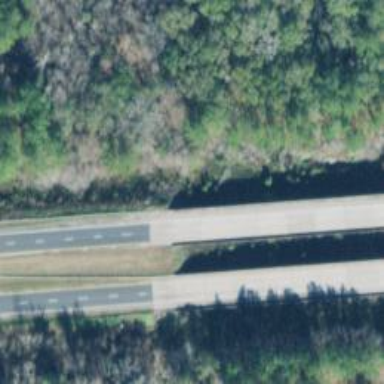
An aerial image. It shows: Trunk road bridge.